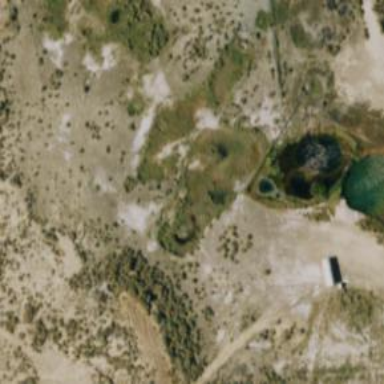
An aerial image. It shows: Natural hot spring.